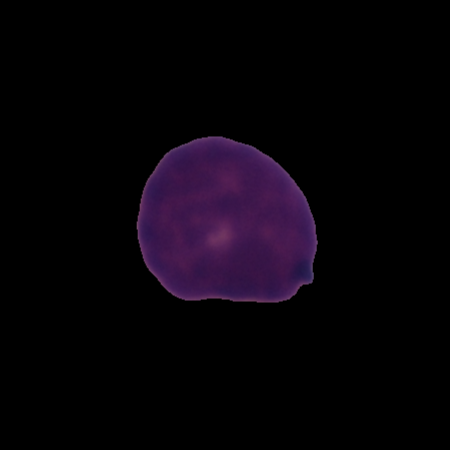
Label: healthy